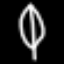
Label: leaf